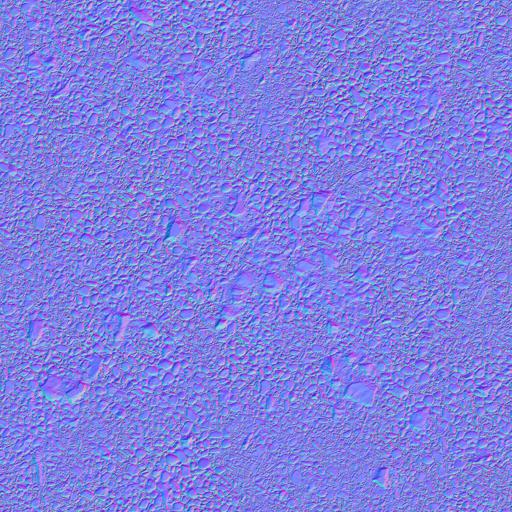
dirt dirty forest gravel ground pebbles rocky stones